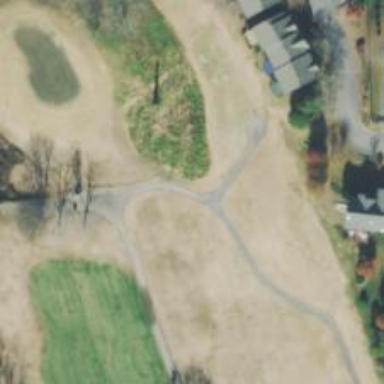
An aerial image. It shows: Pathway for golfing.